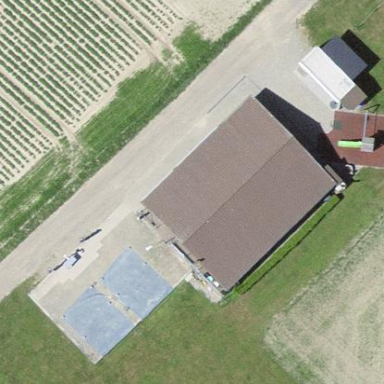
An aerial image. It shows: Farmyard area.